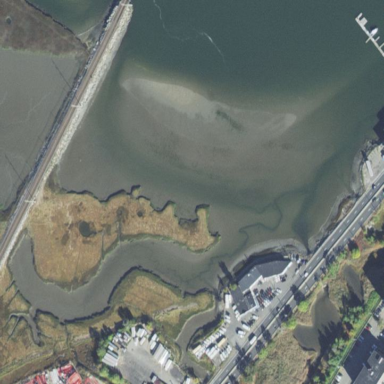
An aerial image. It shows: Tidal wetland area consisting of tidal flats.